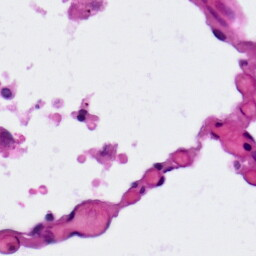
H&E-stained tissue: Lung